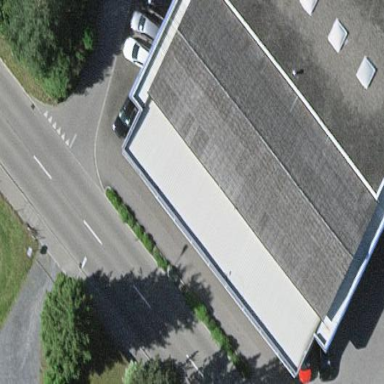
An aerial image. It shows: View of roof of building.